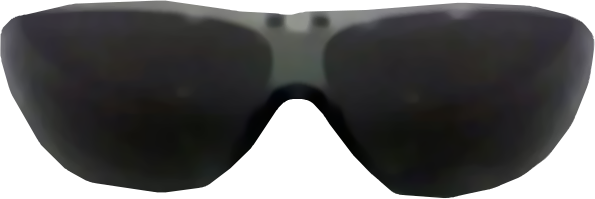
Label: 5_Boomer